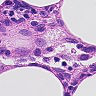
Metastatic tissue present: no